Question: I'm trying to use scrollview in an app, but it doesn't work, the scroll bar doesn't appear and the buttons overlap, I'm using 'RelativeLayout' to do this, I tried by other ways, but it doesn't work too.
Does someone know what I have to do?
Here is the code:
'''
<RelativeLayout xmlns:android="http://schemas.android.com/apk/res/android"
android:layout_width="match_parent"
android:layout_height="match_parent">
<ScrollView
android:layout_width="match_parent"
android:layout_height="match_parent"
android:fillViewport="true" >
<RelativeLayout
android:layout_width="match_parent"
android:layout_height="wrap_content"
android:orientation="vertical" >
<Button
style="?android:attr/buttonStyleSmall"
android:layout_width="81dp"
android:layout_height="61dp"
android:layout_marginTop="20dp"
android:layout_marginLeft="20dp"
android:text="@string/Texto14"
android:id="@+id/buttonHomePerfilV"
android:textColor="#ffffff"
android:background="#333399"
android:layout_alignParentTop="true"
android:layout_alignParentStart="true" />
<Button
android:layout_width="291dp"
android:layout_height="wrap_content"
android:layout_alignBottom="@+id/buttonIDAmizadePerfilV"
android:layout_marginBottom="70dp"
android:text="@string/Texto15"
android:id="@+id/buttonIniciarConversaPerfilV"
android:textColor="#ffffff"
android:background="#333399"
android:layout_above="@+id/buttonIDAmizadePerfilV"
android:layout_centerHorizontal="true" />
<Button
android:layout_width="291dp"
android:layout_height="wrap_content"
android:text="@string/Texto16"
android:id="@+id/buttonIDAmizadePerfilV"
android:layout_marginBottom="20dp"
android:textColor="#ffffff"
android:background="#333399"
android:layout_alignParentBottom="true"
android:layout_alignStart="@+id/buttonIniciarConversaPerfilV" />
<ImageView
android:layout_width="100dp"
android:layout_height="100dp"
android:id="@+id/imageViewPerfilV"
android:src="@drawable/ic_launcher"
android:layout_below="@+id/buttonHomePerfilV"
android:layout_centerHorizontal="true" />
<TextView
android:layout_width="wrap_content"
android:layout_height="wrap_content"
android:layout_marginTop="20dp"
android:textAppearance="?android:attr/textAppearanceLarge"
android:text="@string/Texto8"
android:id="@+id/textViewNomePerfilV"
android:layout_below="@+id/imageViewPerfilV"
android:layout_alignStart="@+id/buttonHomePerfilV" />
<TextView
android:layout_width="wrap_content"
android:layout_height="wrap_content"
android:textAppearance="?android:attr/textAppearanceLarge"
android:text="@string/Texto9"
android:id="@+id/textViewCursoPerfilV"
android:layout_toEndOf="@+id/buttonHomePerfilV"
android:layout_centerVertical="true"
android:layout_alignStart="@+id/textViewNomePerfilV" />
<TextView
android:layout_width="wrap_content"
android:layout_height="wrap_content"
android:textAppearance="?android:attr/textAppearanceLarge"
android:text="@string/Texto10"
android:id="@+id/textViewDataPerfilV"
android:layout_alignTop="@+id/textViewCursoPerfilV"
android:layout_marginTop="45dp"
android:layout_marginLeft="20dp"
android:layout_alignParentStart="true" />
</RelativeLayout>
</ScrollView>
</RelativeLayout>
'''
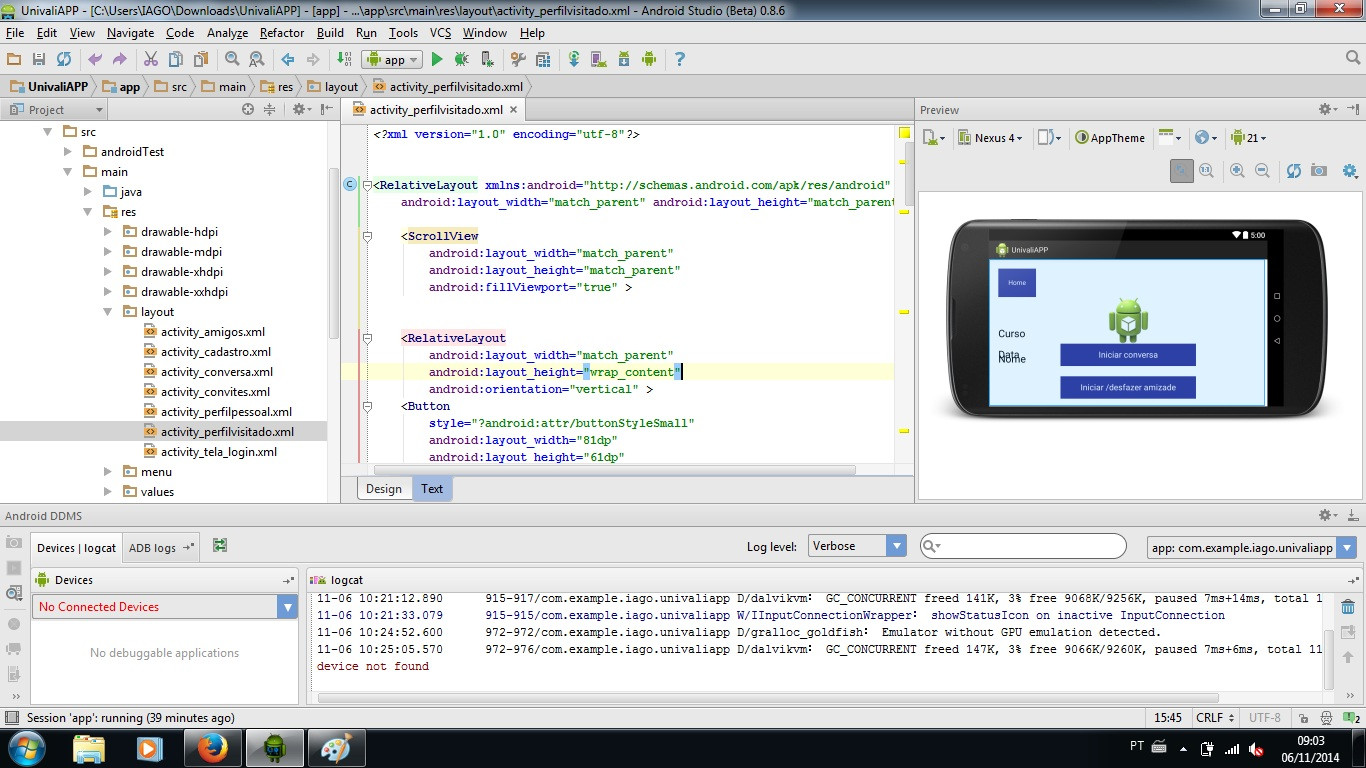
Answer: Try it. I just removed Parent Layout 'RelativeLayout':
'''
<ScrollView xmlns:android="http://schemas.android.com/apk/res/android"
android:layout_width="match_parent"
android:layout_height="match_parent"
android:fillViewport="true" >
<RelativeLayout
android:layout_width="match_parent"
android:layout_height="wrap_content"
android:orientation="vertical" >
<Button
android:id="@+id/buttonHomePerfilV"
style="?android:attr/buttonStyleSmall"
android:layout_width="81dp"
android:layout_height="61dp"
android:layout_alignParentStart="true"
android:layout_alignParentTop="true"
android:layout_marginLeft="20dp"
android:layout_marginTop="20dp"
android:background="#333399"
android:text="@string/Texto14"
android:textColor="#ffffff" />
<Button
android:id="@+id/buttonIniciarConversaPerfilV"
android:layout_width="291dp"
android:layout_height="wrap_content"
android:layout_above="@+id/buttonIDAmizadePerfilV"
android:layout_alignBottom="@+id/buttonIDAmizadePerfilV"
android:layout_centerHorizontal="true"
android:layout_marginBottom="70dp"
android:background="#333399"
android:text="@string/Texto15"
android:textColor="#ffffff" />
<Button
android:id="@+id/buttonIDAmizadePerfilV"
android:layout_width="291dp"
android:layout_height="wrap_content"
android:layout_alignParentBottom="true"
android:layout_alignStart="@+id/buttonIniciarConversaPerfilV"
android:layout_marginBottom="20dp"
android:background="#333399"
android:text="@string/Texto16"
android:textColor="#ffffff" />
<ImageView
android:id="@+id/imageViewPerfilV"
android:layout_width="100dp"
android:layout_height="100dp"
android:layout_below="@+id/buttonHomePerfilV"
android:layout_centerHorizontal="true"
android:src="@drawable/ic_launcher" />
<TextView
android:id="@+id/textViewNomePerfilV"
android:layout_width="wrap_content"
android:layout_height="wrap_content"
android:layout_alignStart="@+id/buttonHomePerfilV"
android:layout_below="@+id/imageViewPerfilV"
android:layout_marginTop="20dp"
android:text="@string/Texto8"
android:textAppearance="?android:attr/textAppearanceLarge" />
<TextView
android:id="@+id/textViewCursoPerfilV"
android:layout_width="wrap_content"
android:layout_height="wrap_content"
android:layout_alignStart="@+id/textViewNomePerfilV"
android:layout_centerVertical="true"
android:layout_toEndOf="@+id/buttonHomePerfilV"
android:text="@string/Texto9"
android:textAppearance="?android:attr/textAppearanceLarge" />
<TextView
android:id="@+id/textViewDataPerfilV"
android:layout_width="wrap_content"
android:layout_height="wrap_content"
android:layout_alignParentStart="true"
android:layout_alignTop="@+id/textViewCursoPerfilV"
android:layout_marginLeft="20dp"
android:layout_marginTop="45dp"
android:text="@string/Texto10"
android:textAppearance="?android:attr/textAppearanceLarge" />
</RelativeLayout>
</ScrollView>
'''